Question: I am having trouble preventing two elements clipping when using 3D CSS transforms. Has anyone come across this before and found a solution?
I have attached a screenshot from the latest version of iOS to illustrate the issue - It also occurs on the desktop version of Safari, but not Chrome on OS X.
I understand why this happens, and even that this is the correct behaviour in some circumstances, but it is inconsistent across different browsers.
Thanks for any help :)

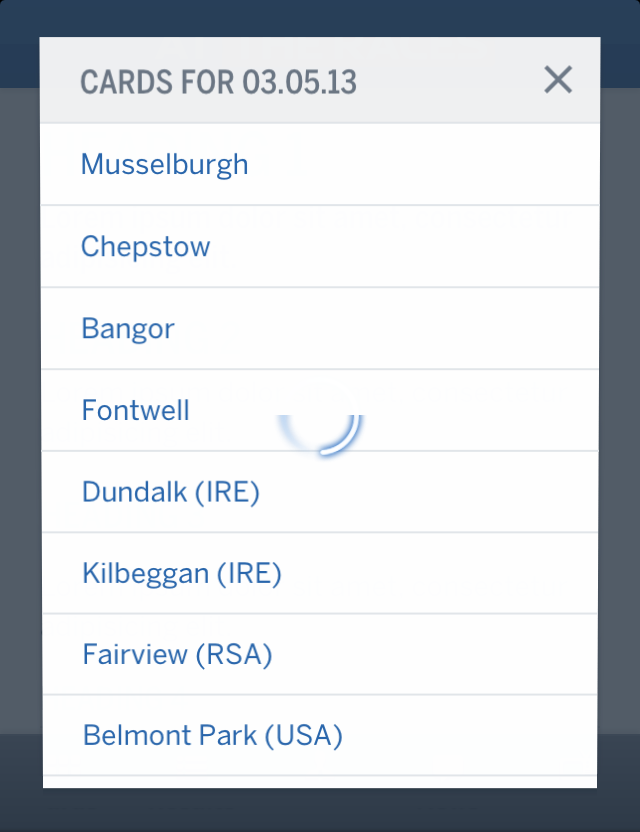
Answer: This is caused by rendering both elements within the same 3d layer. The solution is to render them each in their own layer.
This is a simplified version of the code which caused the issue:
'''
.wrapper {
transform-style: preserve-3d;
perspective: 1000;
}
.rotate {
width: 100px;
height: 100px;
background: grey;
transform: rotateX(45deg);
}
.clipped-element {
width: 30px;
height: 30px;
background: blue;
}
'''
'''
<div class="wrapper">
<div class="rotate">
<div class="clipped-element"></div>
</div>
</div>
'''
By using 'transform-style' and 'perspective' I've created a rendering layer. As the '.clipped-element' is part of this layer it exists in the same 3d space.
By moving the clipped element into it's own layer it exists in it's own 3d space and the clipping issue is avoided.
'''
.wrapper {
width: 200px;
height: 200px;
}
.rotate__wrapper {
width: 100%;
height: 100%;
transform-style: preserve-3d;
perspective: 1000;
}
.rotate {
width: 100px;
height: 100px;
background: grey;
transform: rotateX(45deg);
}
.clipped-element {
width: 30px;
height: 30px;
background: blue;
}
'''
'''
<div class="wrapper">
<div class="rotate__wrapper">
<div class="rotate"></div>
</div>
<div class="clipped-element"></div>
</div>
'''
I've created <URL>.